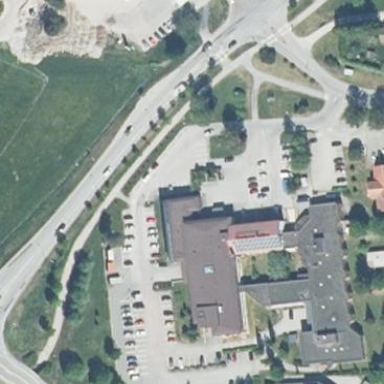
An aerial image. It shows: Hospital.